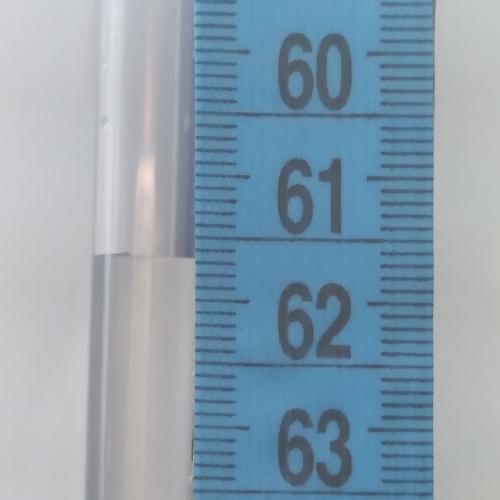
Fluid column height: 61.7 cm